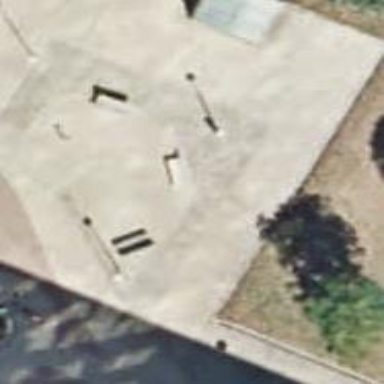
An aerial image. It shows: Bench for seating.